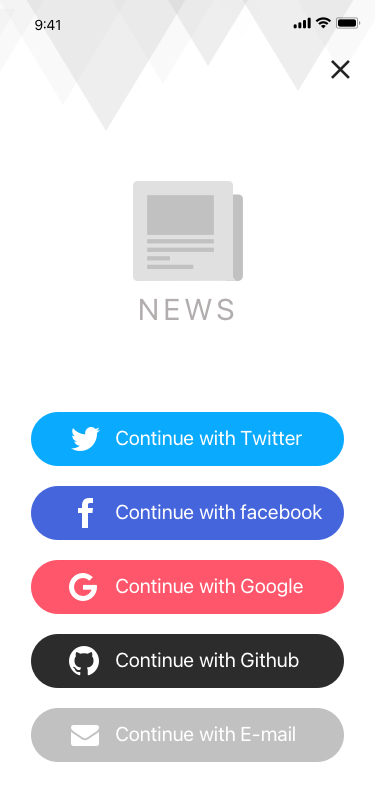
Text in this UI design:
NEWS
Continue with Twitter
Continue with facebook
Continue with Google
Continue with Github
Continue with E-mail